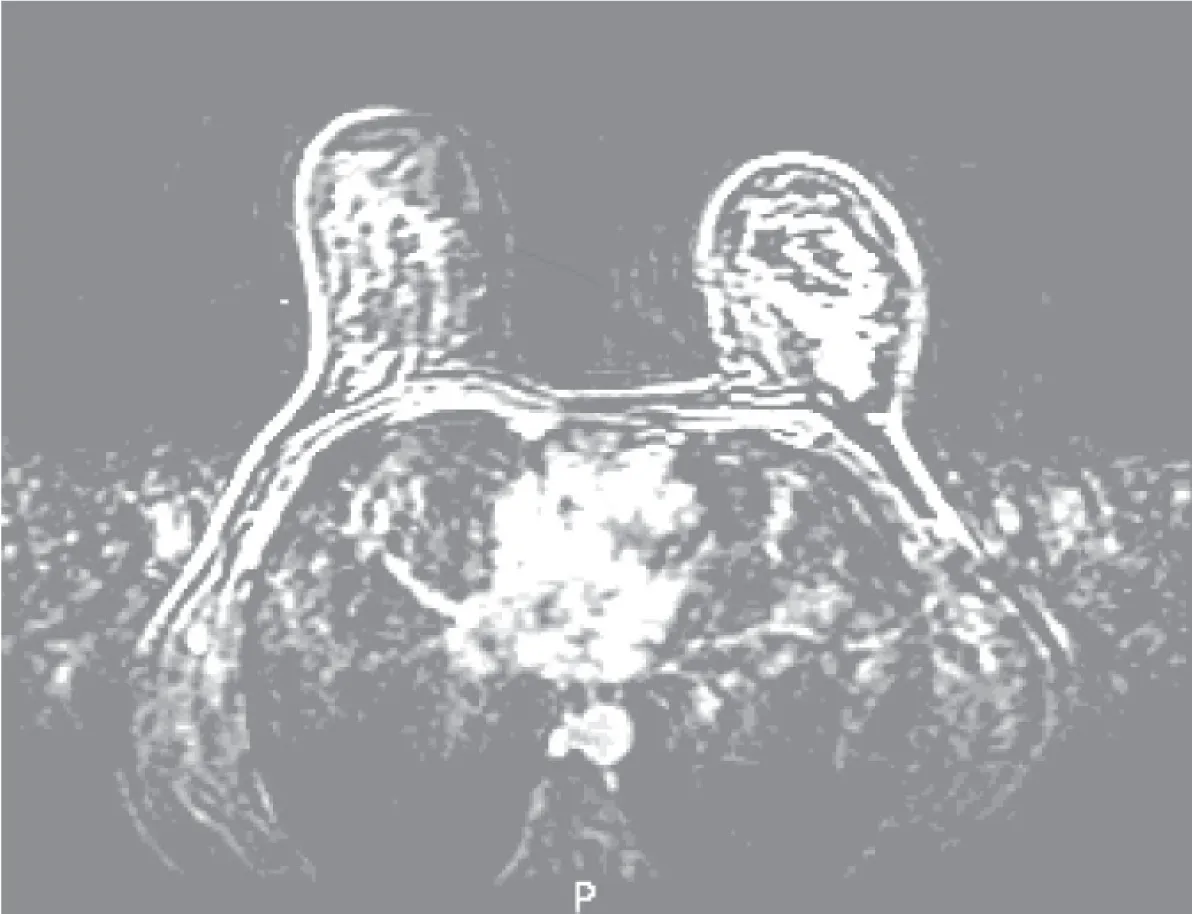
Baseline dynamic contrast enhanced breast MRI demonstrating extensive malignant type enhancement in the left upper outer breast.
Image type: radiology (mri)